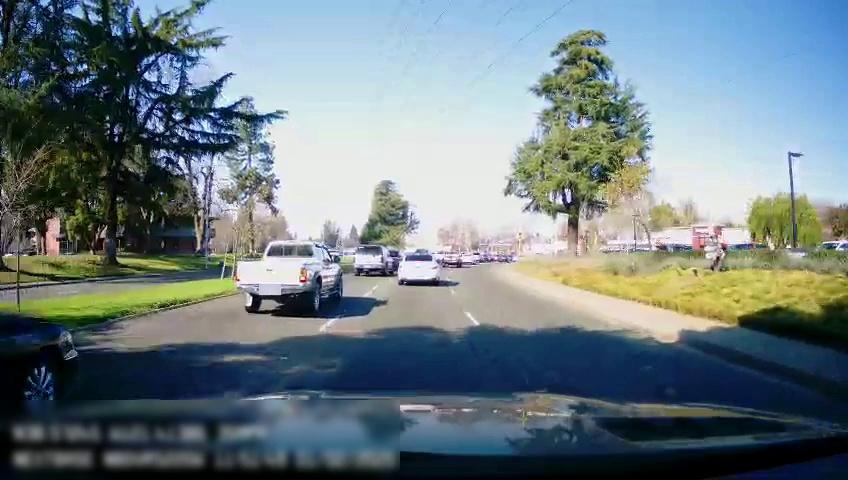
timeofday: Day
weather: Sunny
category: Drivable Space
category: Drivable Space
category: Vehicles | Car
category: Vehicles | SUV
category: Vehicles | Truck
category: Vehicles | Truck
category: Vehicles | SUV
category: Vehicles | SUV
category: Lanes | Current Lane
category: Lanes | Alternate Lane